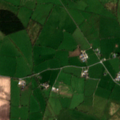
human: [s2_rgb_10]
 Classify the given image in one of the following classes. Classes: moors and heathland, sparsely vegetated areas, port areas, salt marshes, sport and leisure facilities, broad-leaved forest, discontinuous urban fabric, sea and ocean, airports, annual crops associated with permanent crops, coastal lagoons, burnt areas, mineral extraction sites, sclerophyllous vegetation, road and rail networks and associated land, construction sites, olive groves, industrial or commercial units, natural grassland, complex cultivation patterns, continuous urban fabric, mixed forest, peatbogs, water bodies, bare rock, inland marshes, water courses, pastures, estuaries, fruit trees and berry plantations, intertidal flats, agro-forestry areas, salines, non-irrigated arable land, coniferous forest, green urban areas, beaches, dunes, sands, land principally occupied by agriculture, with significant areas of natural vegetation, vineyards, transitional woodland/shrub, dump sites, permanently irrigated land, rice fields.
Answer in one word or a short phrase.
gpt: non-irrigated arable land, pastures